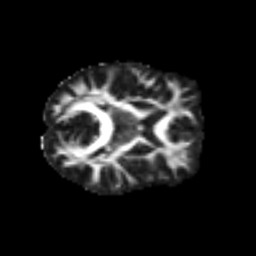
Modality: FA
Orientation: axial
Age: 44
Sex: female
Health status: ill
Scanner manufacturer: siemens
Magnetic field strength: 3 T
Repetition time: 8.7 s
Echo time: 0.11 s